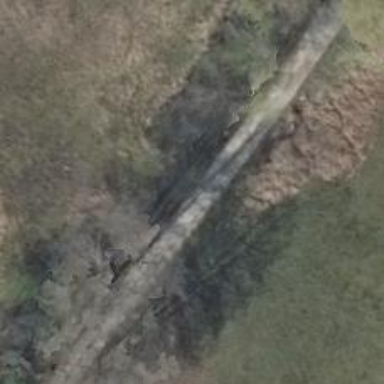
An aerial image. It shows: Track road with grade3 tracktype.